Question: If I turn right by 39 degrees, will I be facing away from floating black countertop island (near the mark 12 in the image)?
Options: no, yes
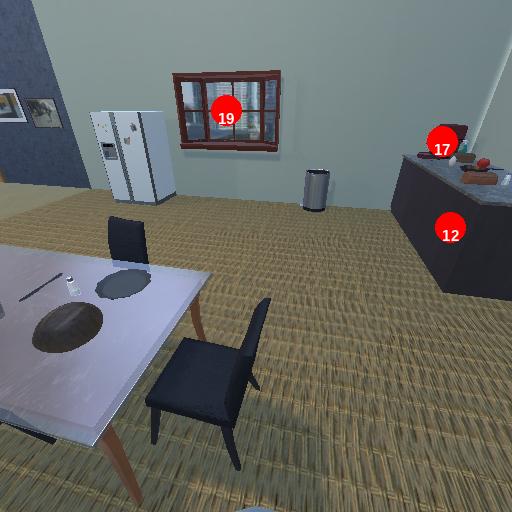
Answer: no